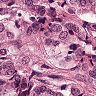
Metastatic tissue present: yes